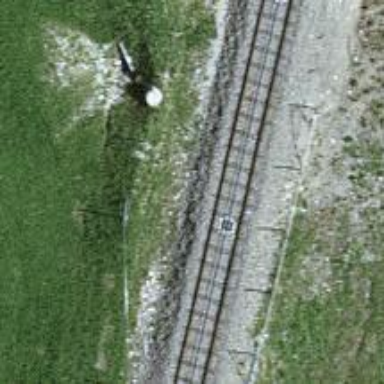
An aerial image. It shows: Funicular railway.